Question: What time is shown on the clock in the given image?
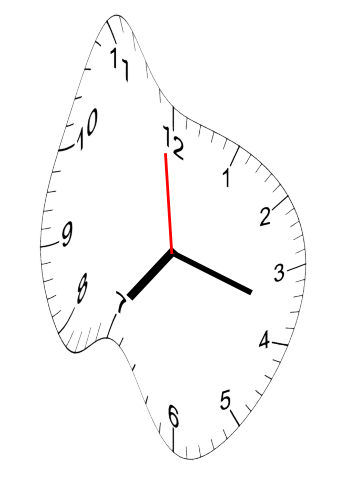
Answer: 07:17:59